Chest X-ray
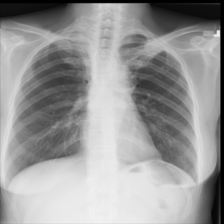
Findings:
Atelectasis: negative
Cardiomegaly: negative
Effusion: negative
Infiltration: positive
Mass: negative
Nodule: negative
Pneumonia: negative
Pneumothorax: negative
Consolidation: negative
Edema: negative
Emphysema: negative
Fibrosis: negative
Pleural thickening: positive
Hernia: negative